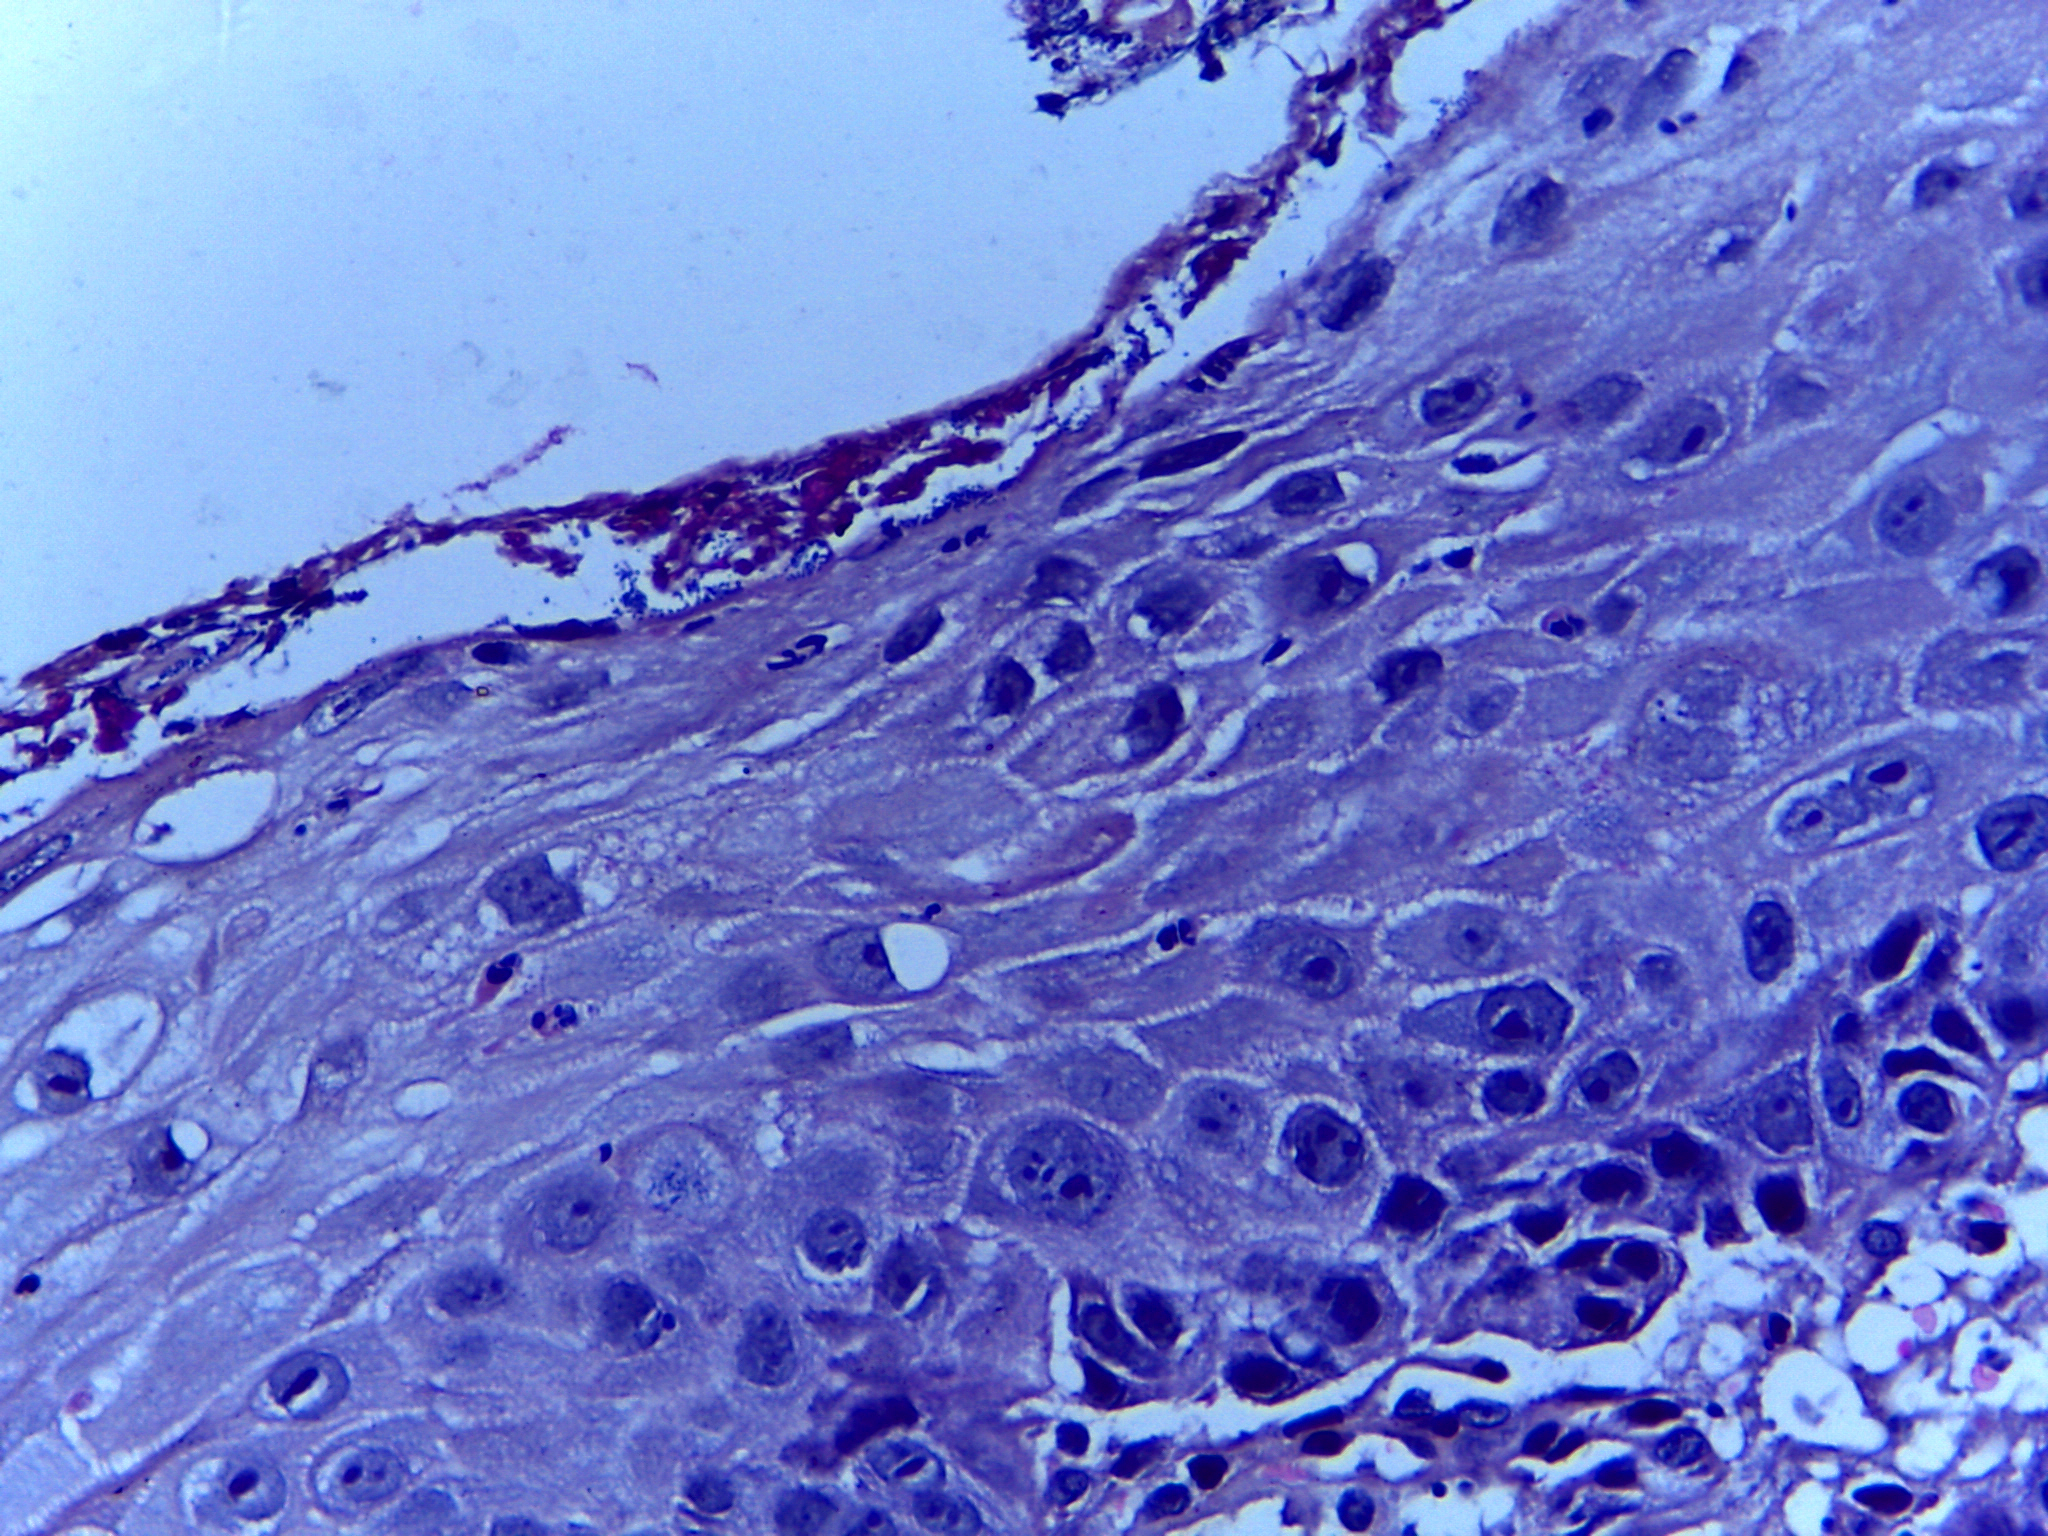
Diagnosis: OSCC